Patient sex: M
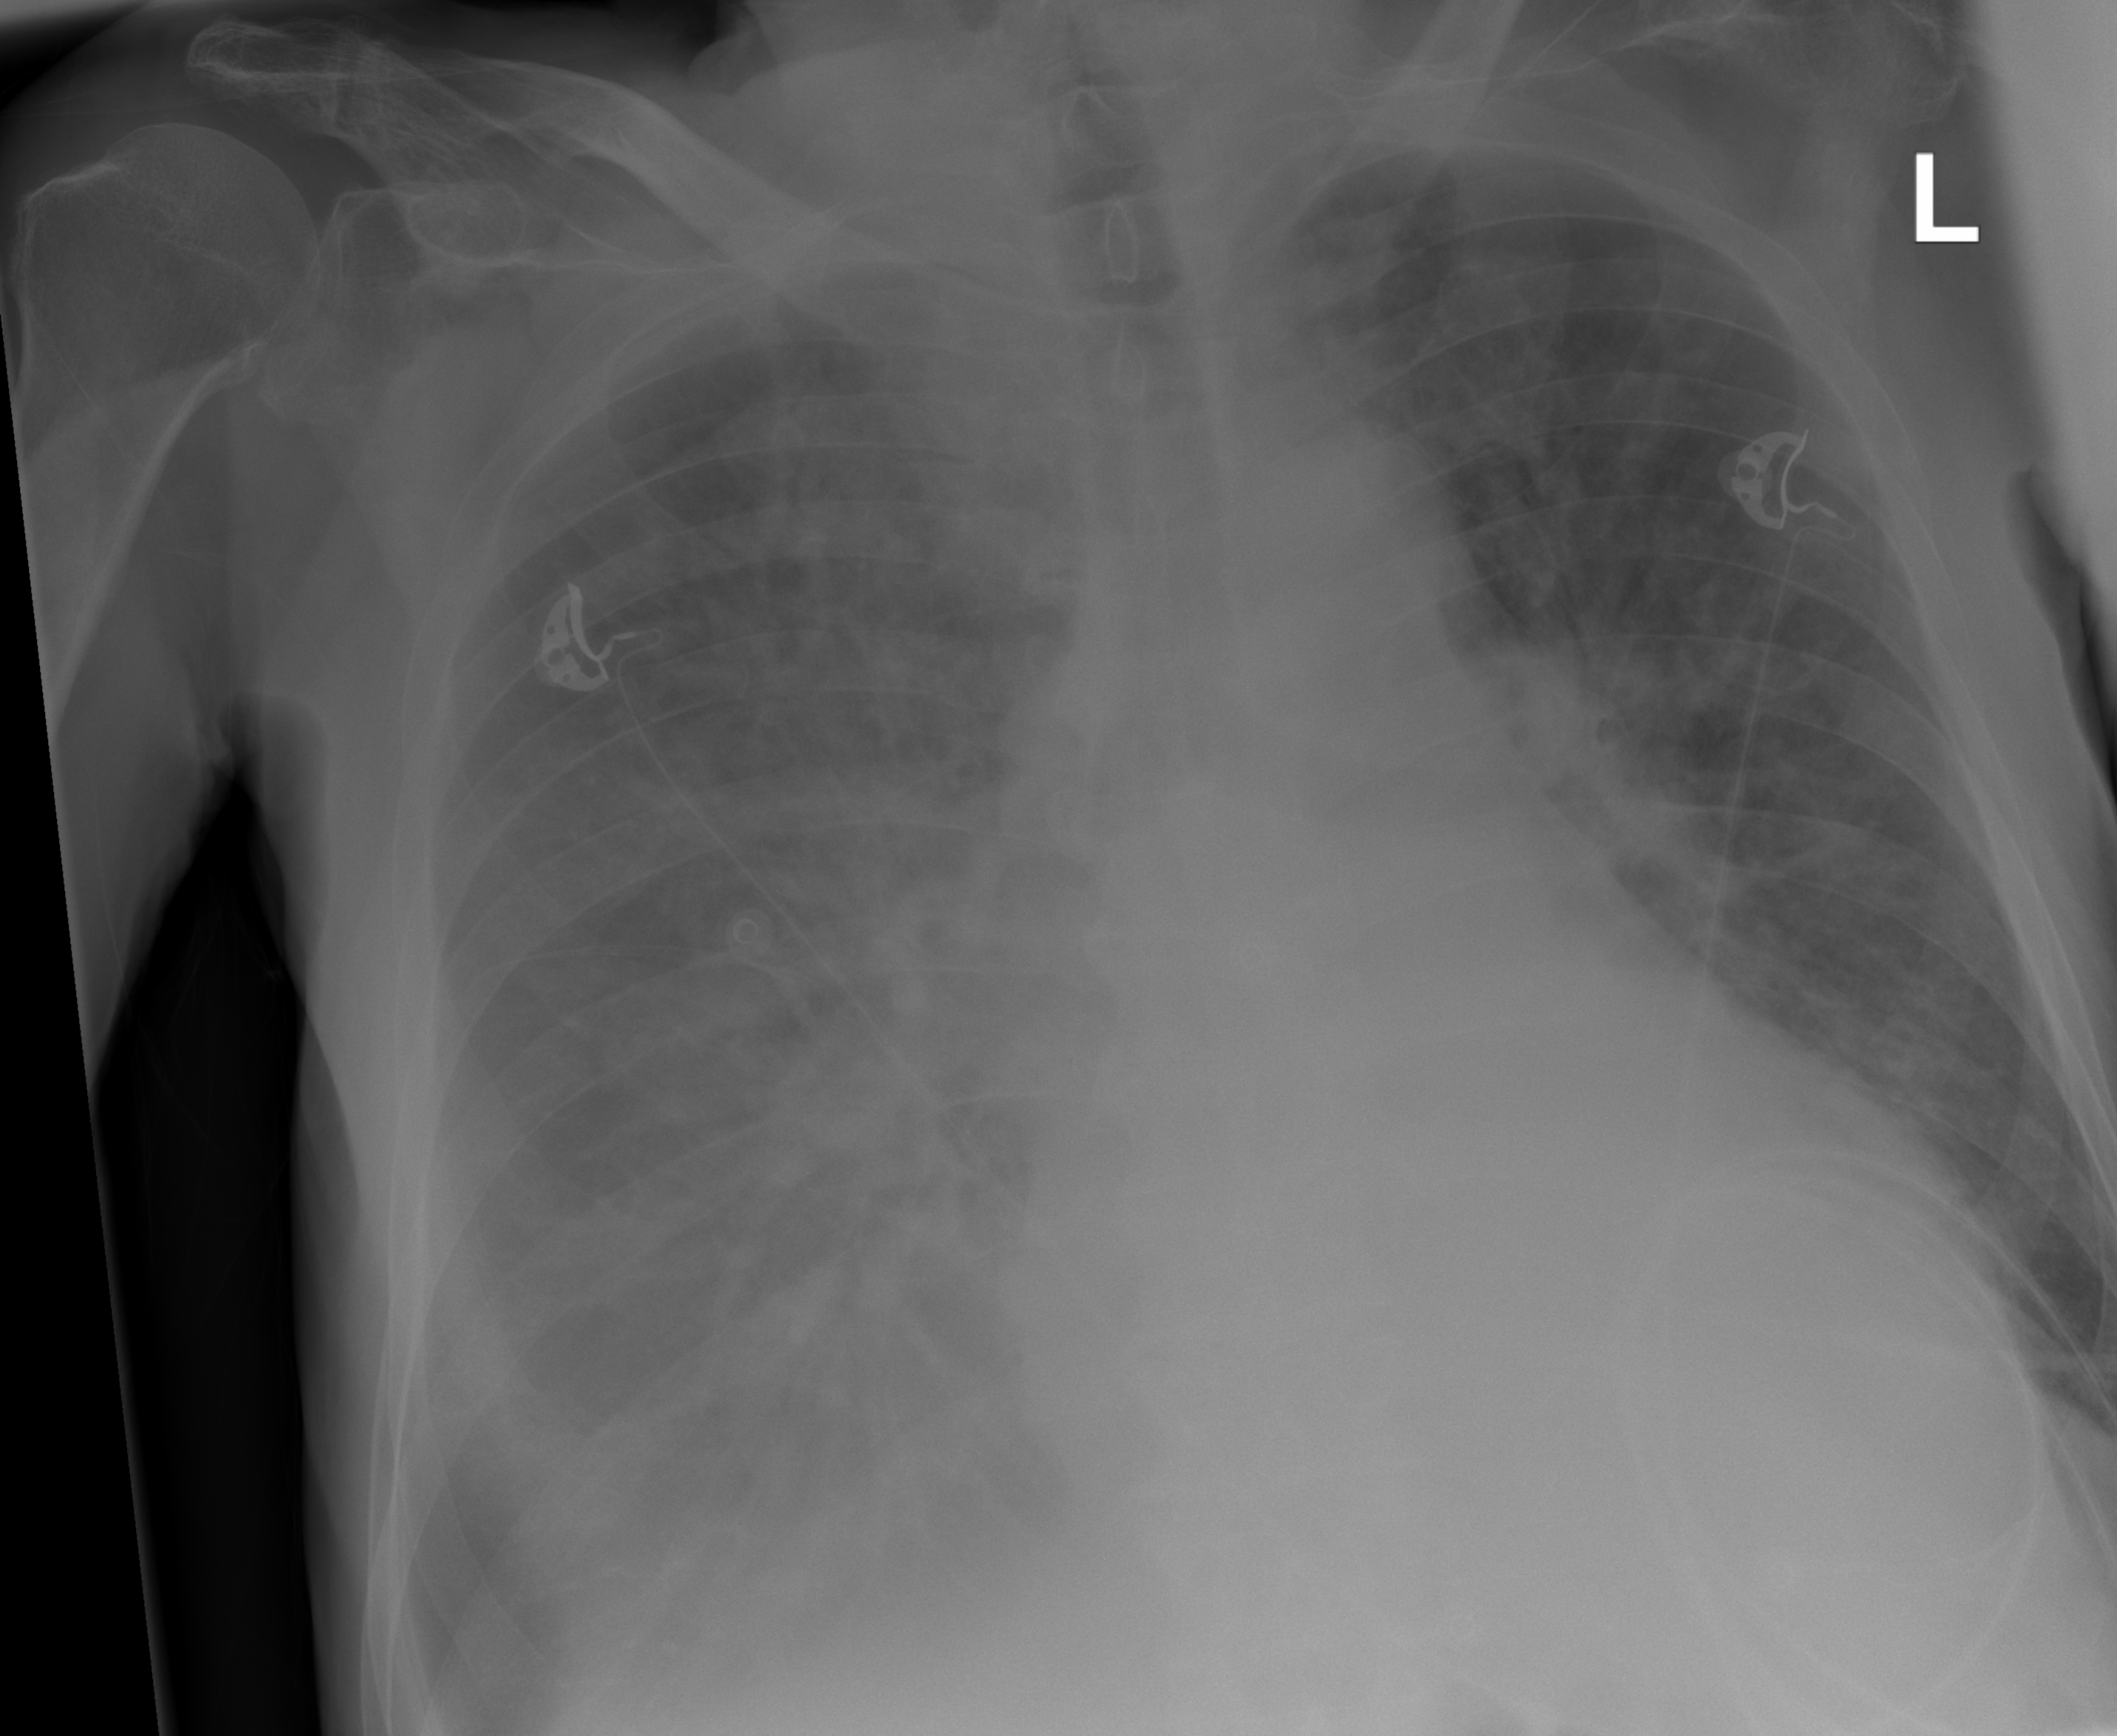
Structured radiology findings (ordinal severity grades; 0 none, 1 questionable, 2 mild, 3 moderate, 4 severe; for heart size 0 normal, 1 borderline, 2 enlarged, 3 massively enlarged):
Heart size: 2
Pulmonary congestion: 2
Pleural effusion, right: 3
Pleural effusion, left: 0
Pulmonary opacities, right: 0
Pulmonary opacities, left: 0
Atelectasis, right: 3
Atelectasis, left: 1